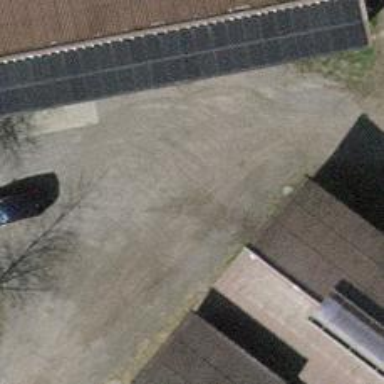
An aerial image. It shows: Compacted driveway that serves as service road.